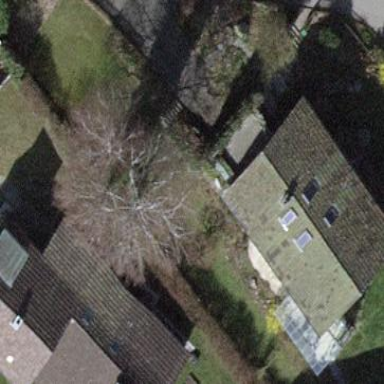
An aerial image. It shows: Building with tiled roof.